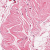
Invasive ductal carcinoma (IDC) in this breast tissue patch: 0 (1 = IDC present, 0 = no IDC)